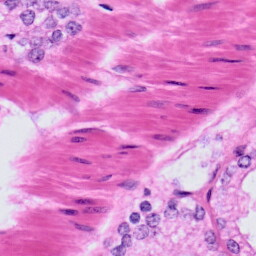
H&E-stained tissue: Prostate